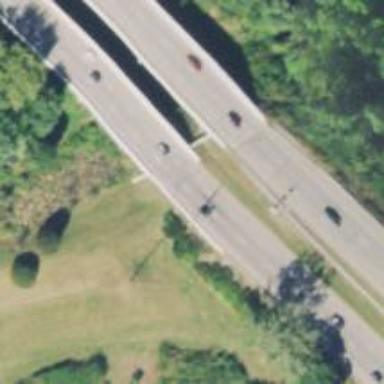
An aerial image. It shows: Motorway bridge.